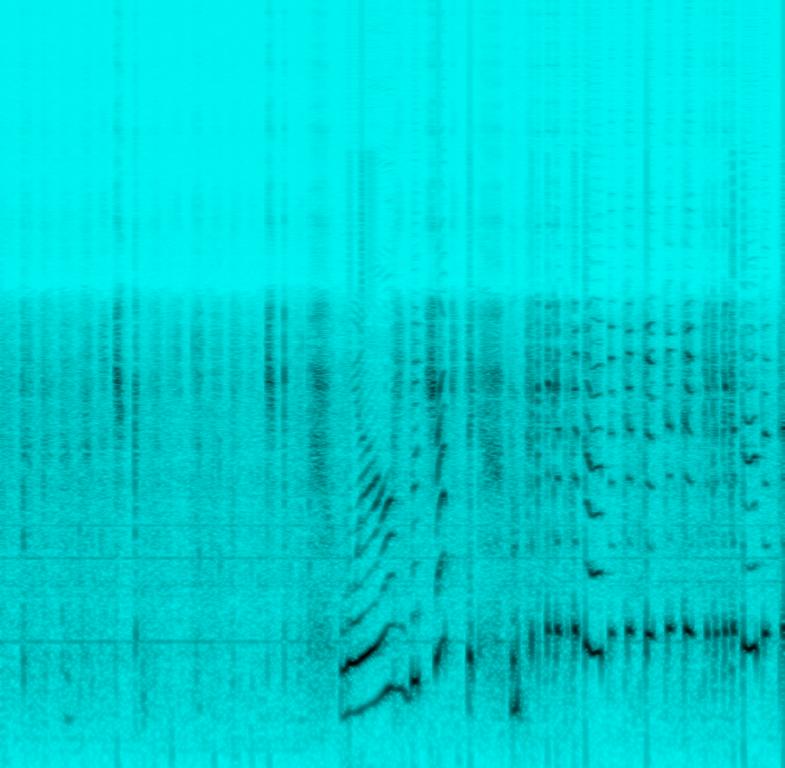
This is an amateur recording of a female voice beatboxing. It is a funny recording. It could be playing in the background of comedic social media content.